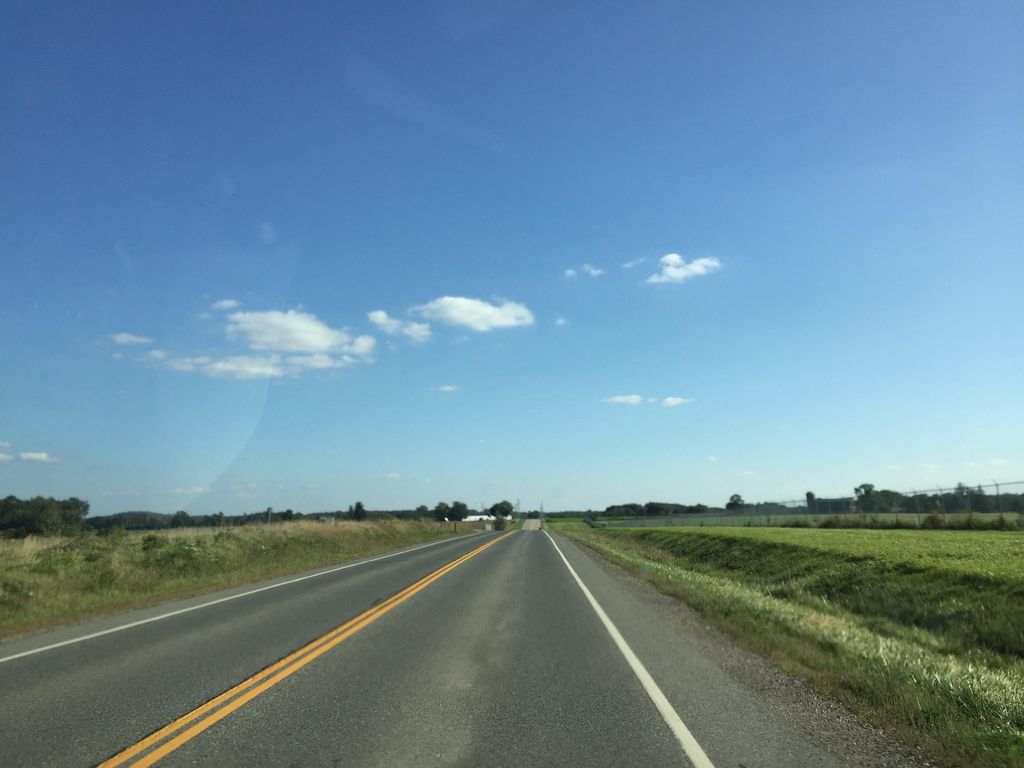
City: kitchener-waterloo